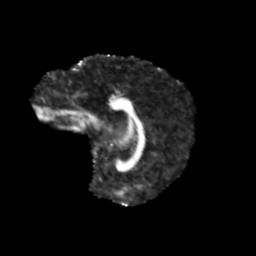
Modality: FA
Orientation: sagittal
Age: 11
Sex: male
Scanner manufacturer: siemens
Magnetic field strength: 3 T
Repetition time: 3.8 s
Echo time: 0.07 s